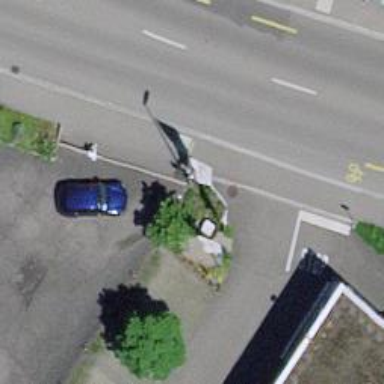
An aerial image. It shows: Post box is visible.